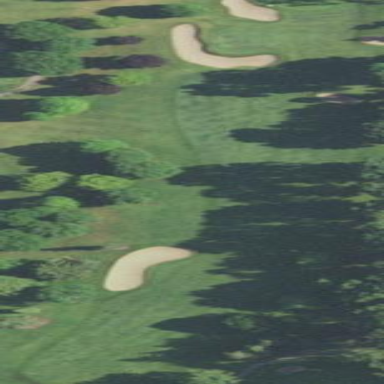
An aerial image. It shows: Golf fairway surrounded by grass.